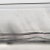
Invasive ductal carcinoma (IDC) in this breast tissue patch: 0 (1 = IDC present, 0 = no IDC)